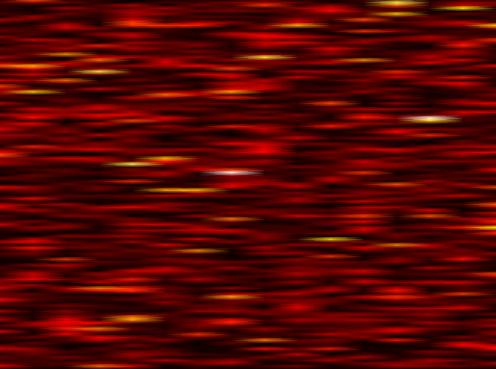
Label: FBMC